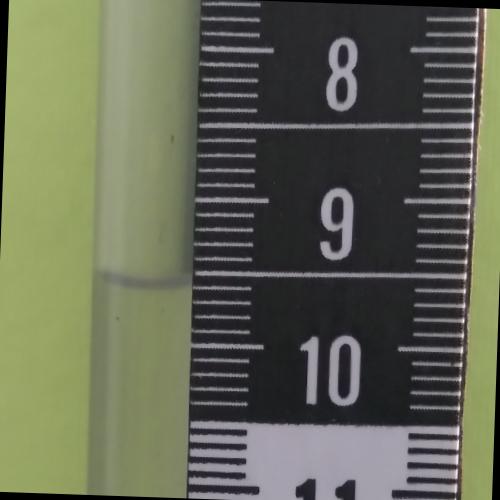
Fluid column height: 9.6 cm